Brain MRI, t1w sequence, axial 2D slice.
Patient: age 38, sex F, weight 78 kg, height 1.78 m
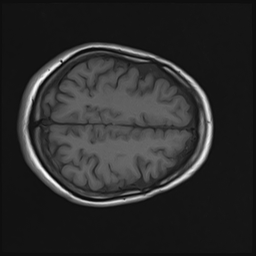